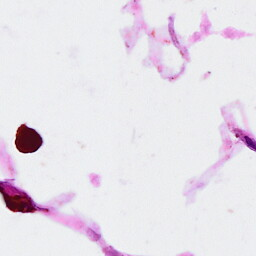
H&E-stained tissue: Breast